Field crop: tomato
Growth stage: 2
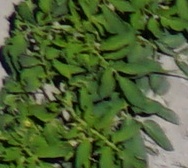
Species: tomato